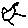
Label: bird